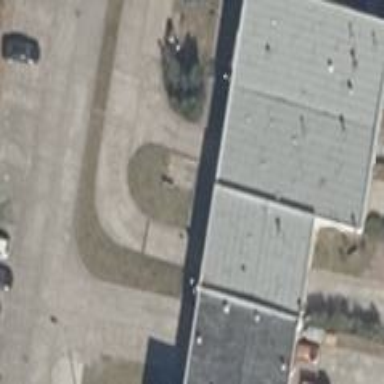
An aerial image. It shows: Industrial building.